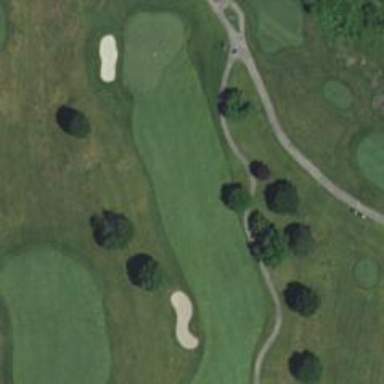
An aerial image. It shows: View of golf hole.